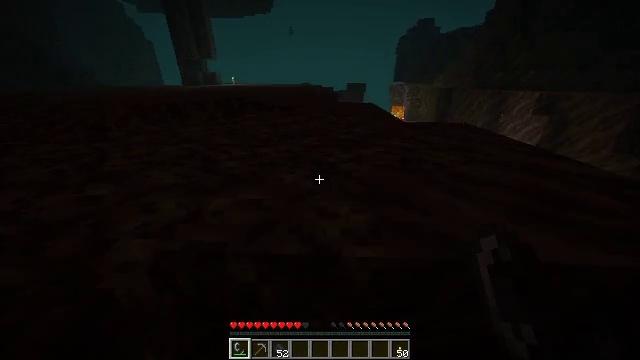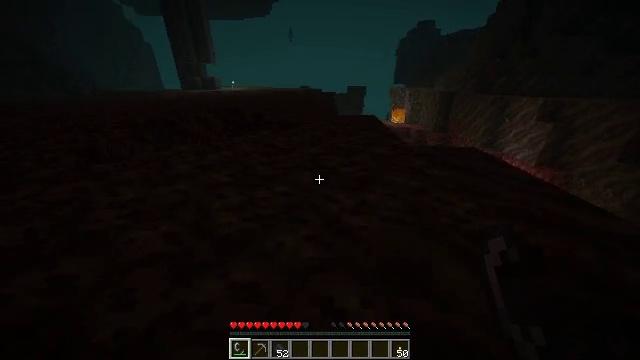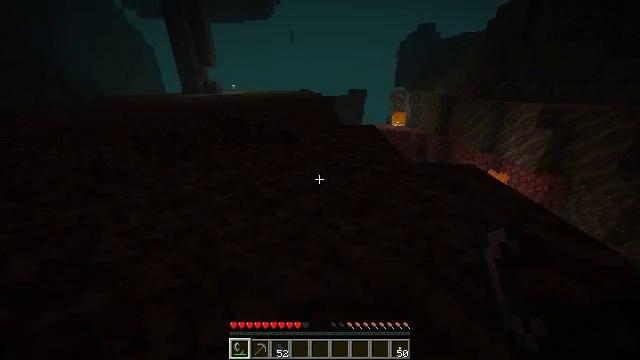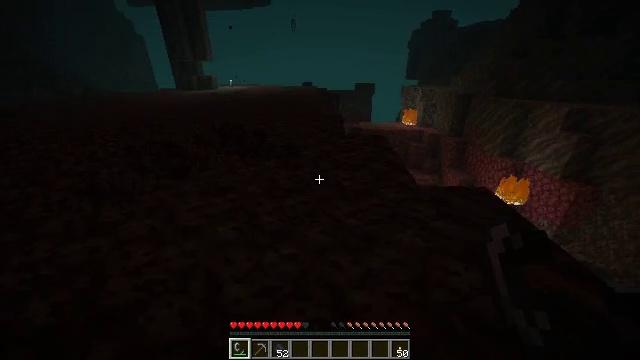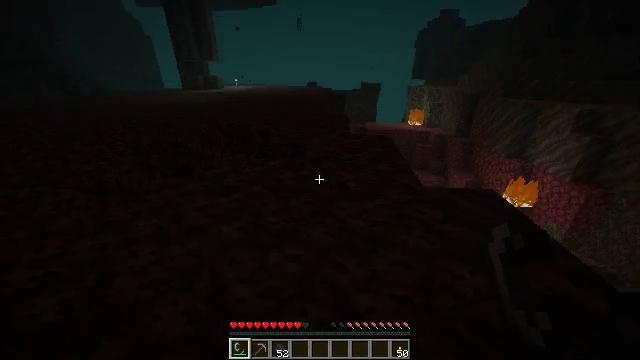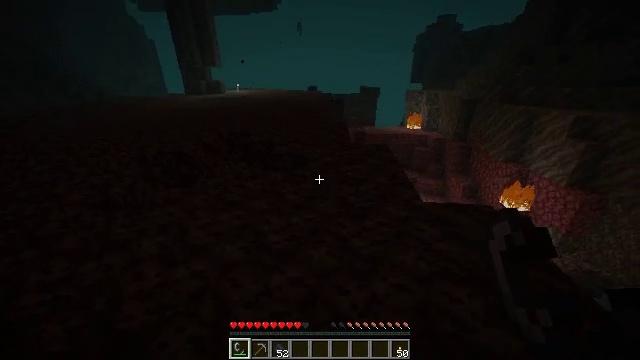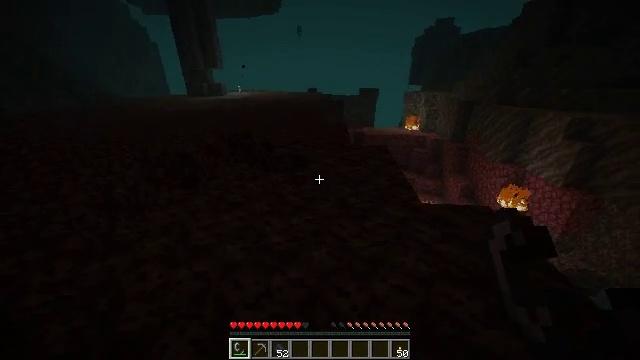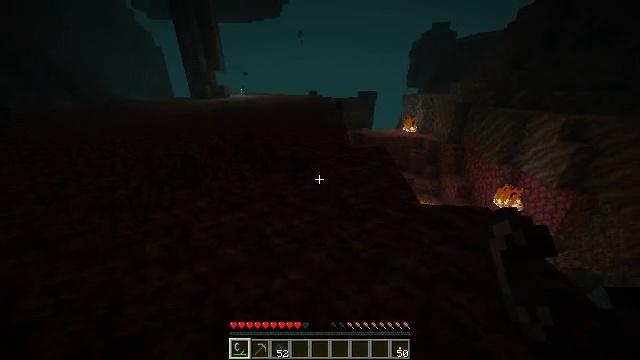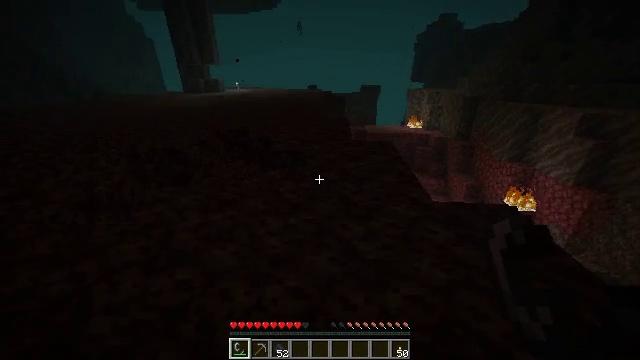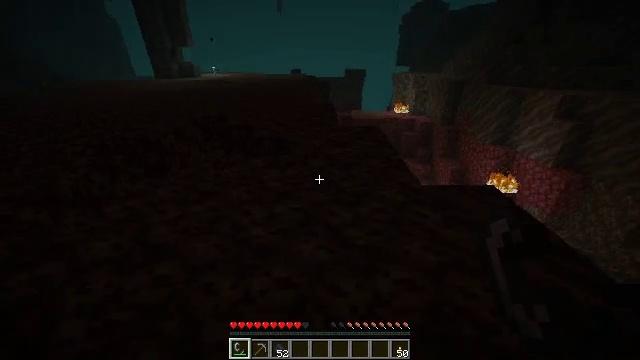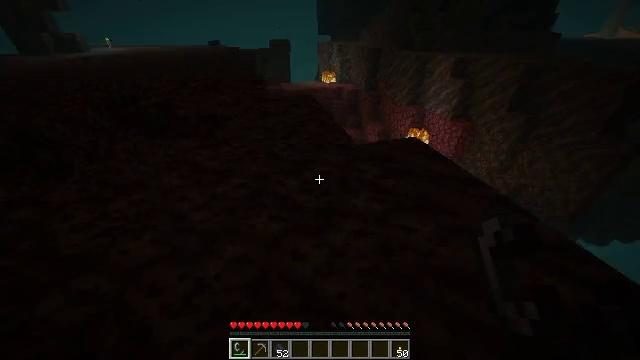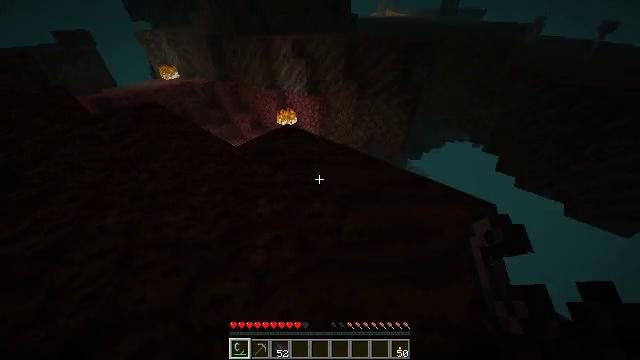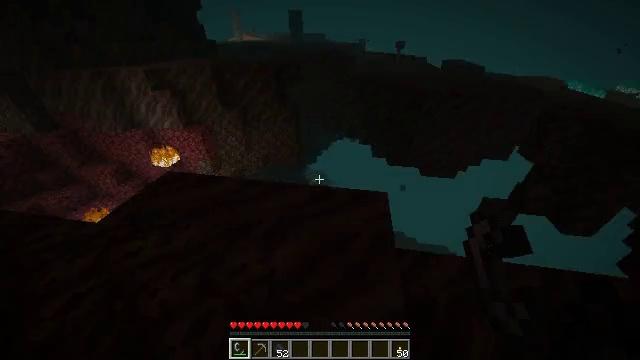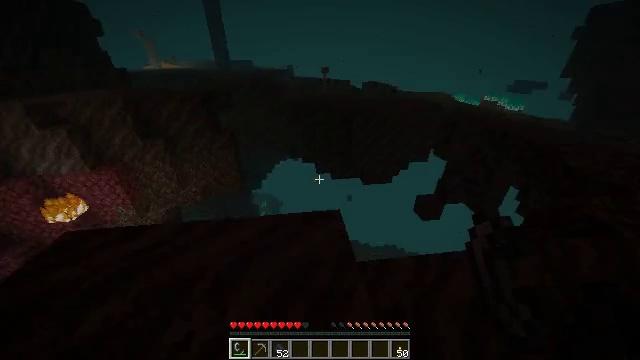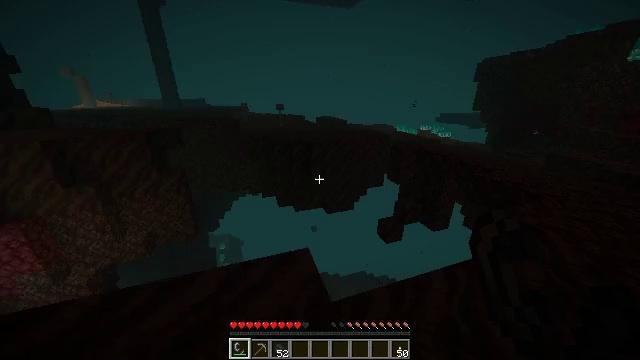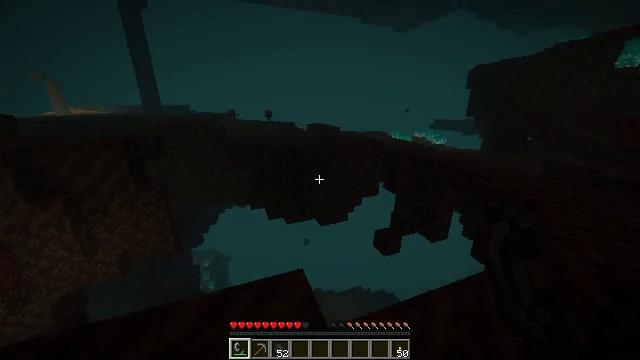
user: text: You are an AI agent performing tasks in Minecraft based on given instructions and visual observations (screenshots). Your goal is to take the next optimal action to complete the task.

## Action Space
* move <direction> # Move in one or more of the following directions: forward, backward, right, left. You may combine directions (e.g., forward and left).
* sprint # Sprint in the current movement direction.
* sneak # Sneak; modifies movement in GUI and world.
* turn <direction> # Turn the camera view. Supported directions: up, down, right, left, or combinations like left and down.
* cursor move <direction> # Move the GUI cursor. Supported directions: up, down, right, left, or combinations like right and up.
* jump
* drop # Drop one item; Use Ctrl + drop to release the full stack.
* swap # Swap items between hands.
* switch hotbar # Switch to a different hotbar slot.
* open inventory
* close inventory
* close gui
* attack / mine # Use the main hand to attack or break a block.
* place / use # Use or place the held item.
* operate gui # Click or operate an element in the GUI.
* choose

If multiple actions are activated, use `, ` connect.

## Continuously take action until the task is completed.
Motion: motion action
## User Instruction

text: Mine soul soil in the Nether.
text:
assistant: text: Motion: move forward, sprint, jump
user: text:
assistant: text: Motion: move forward, sprint, jump
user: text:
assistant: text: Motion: move forward, sprint, jump
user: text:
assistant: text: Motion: move forward, sprint, turn left, jump
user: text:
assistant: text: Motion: move forward, sprint, jump
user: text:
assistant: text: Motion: move forward, sprint
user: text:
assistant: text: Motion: move forward, sprint
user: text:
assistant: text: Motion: move forward, sprint
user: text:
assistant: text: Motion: move forward, sprint, turn right and down
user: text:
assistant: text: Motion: move forward, sprint, turn right and down
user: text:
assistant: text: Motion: move forward, sprint, turn right and down
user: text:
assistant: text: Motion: move forward, turn right and up
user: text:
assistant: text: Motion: move forward, turn right and up
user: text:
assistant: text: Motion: turn right and up
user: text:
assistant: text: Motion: turn right and up
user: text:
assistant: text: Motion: no_op
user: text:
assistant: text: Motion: no_op
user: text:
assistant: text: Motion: move right
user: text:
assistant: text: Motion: move right
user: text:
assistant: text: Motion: move right
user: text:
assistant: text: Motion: move right
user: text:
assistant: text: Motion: move right
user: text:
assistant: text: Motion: move right, turn right
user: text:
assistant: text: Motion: move right, turn down
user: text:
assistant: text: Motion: move right, sprint, turn left and down
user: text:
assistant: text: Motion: move right, sprint, turn down
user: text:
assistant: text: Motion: move right, sprint
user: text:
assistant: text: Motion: move right, sprint
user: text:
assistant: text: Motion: move right, sprint
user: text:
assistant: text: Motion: move right, sprint